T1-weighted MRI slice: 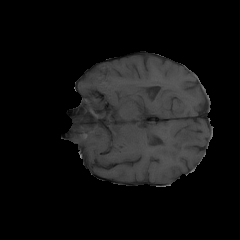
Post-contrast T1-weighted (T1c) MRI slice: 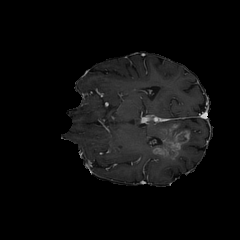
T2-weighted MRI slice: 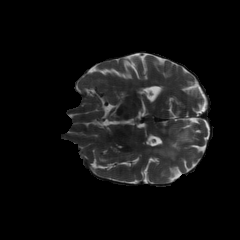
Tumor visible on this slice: yes